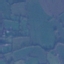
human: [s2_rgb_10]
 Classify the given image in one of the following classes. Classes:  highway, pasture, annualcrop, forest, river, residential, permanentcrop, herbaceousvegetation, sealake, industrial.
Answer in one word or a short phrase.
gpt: Pasture